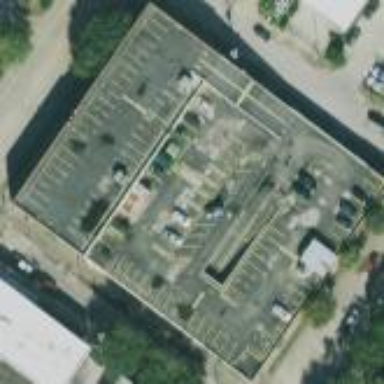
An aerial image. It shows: Multi-storey garage building used for parking.